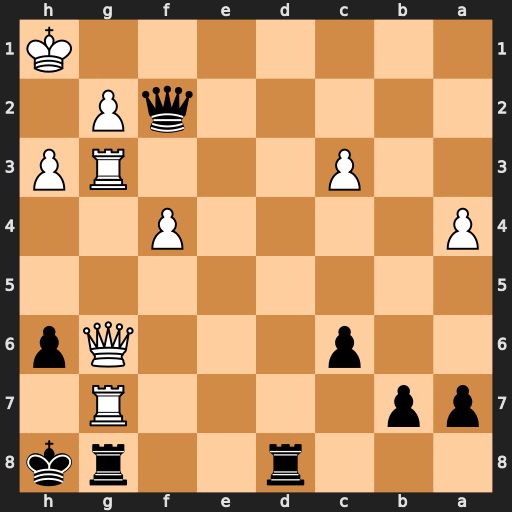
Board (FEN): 3r2rk/pp4R1/2p3Qp/8/P4P2/2P3RP/5qP1/7K
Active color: b
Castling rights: -
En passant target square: -
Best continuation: Rd1+ Kh2 Qg1#